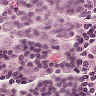
Metastatic tissue present: yes